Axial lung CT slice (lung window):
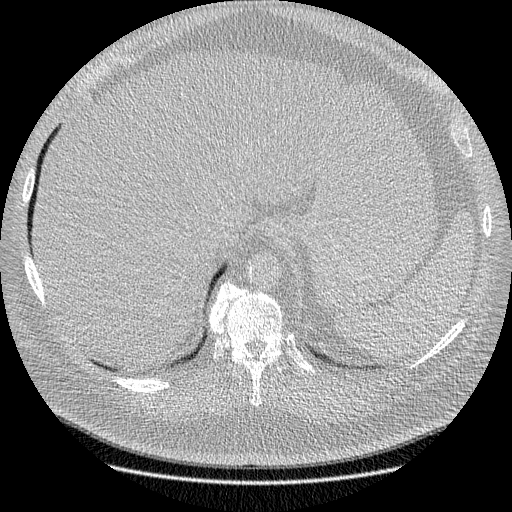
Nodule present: no